【题型】填空题　【知识点】解析几何　【难度】easy
若曲线 \(\Gamma: \frac{x^2}{a^2} - y^2 = 1\ (x > 0)\) 的右顶点为 \(A\)，若对线段 \(OA\) 上任意一点 \(P\)（端点除外），在 \(\Gamma\) 上存在关于 \(x\) 轴对称的两点 \(Q\)、\(R\) 使得三角形 \(PQR\) 为等边三角形，则正数 \(a\) 的取值范围是 \underline{\quad\quad}.
【解答】
【答案】\((0,\sqrt{3}]\).

【详解】由任意点 \(P\) 在线段 \(OA\) 上，端点除外，在 \(\Gamma\) 上存在关于 \(x\) 轴对称的两点 \(Q,R\) 使得 \(\triangle PQR\) 为等边三角形，

即存在点 \(Q\) 使得 \(\angle QPx = 30^\circ\)，所以存在点 \(Q\) 使得 \(\angle QOx < 30^\circ\).

由双曲线 \(\Gamma: \frac{x^2}{a^2} - y^2 = 1\ (x > 0)\) 的其中一条渐近线方程为 \(y = \frac{1}{a}x\)，

则满足 \(y = \frac{1}{a}x\) 的斜率大于或等于 \(\frac{\sqrt{3}}{3}\)，即 \(\frac{1}{a} \ge \frac{\sqrt{3}}{3}\)，所以 \(a \le \sqrt{3}\).

又由 \(a > 0\)，所以实数 \(a\) 的取值范围为 \((0,\sqrt{3}]\).

故答案为：\((0,\sqrt{3}]\).

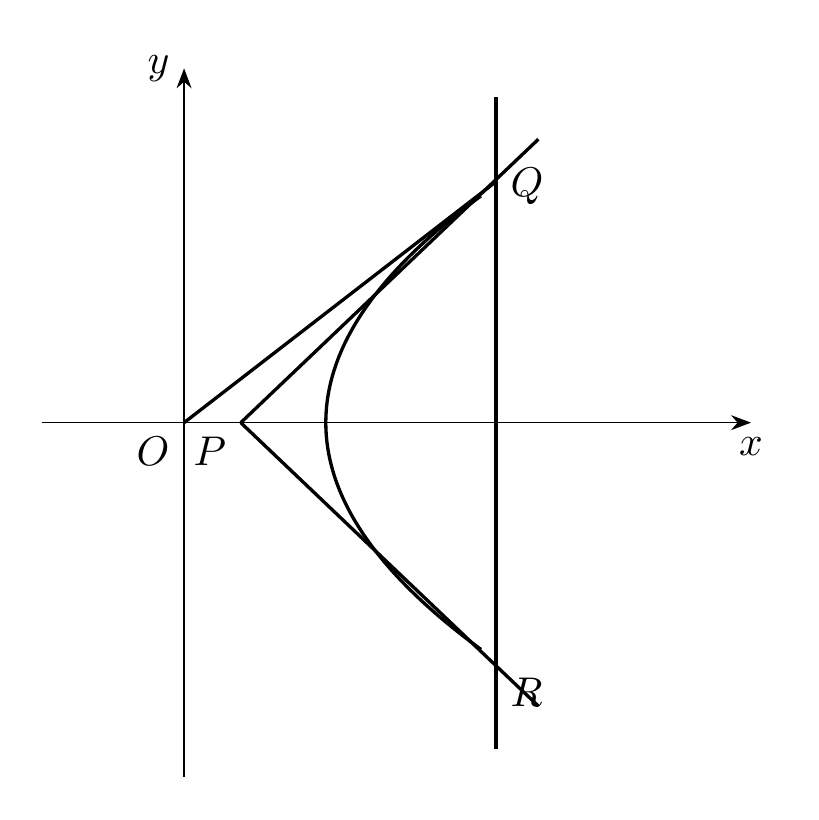